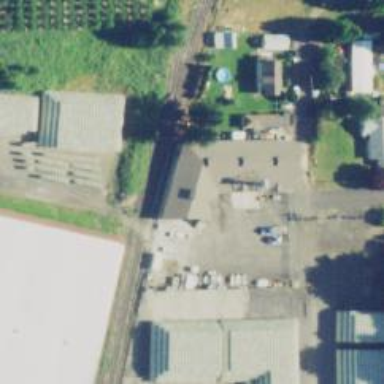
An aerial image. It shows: Railway station.